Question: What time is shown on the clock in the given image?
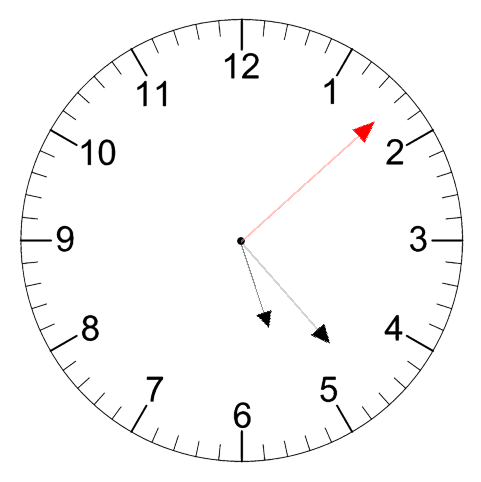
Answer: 05:23:08